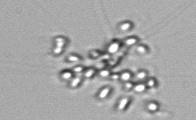
Label: Chaetoceros_didymus_TAG_external_flagellate